Field crop: maize
Growth stage: 2
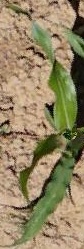
Species: maize